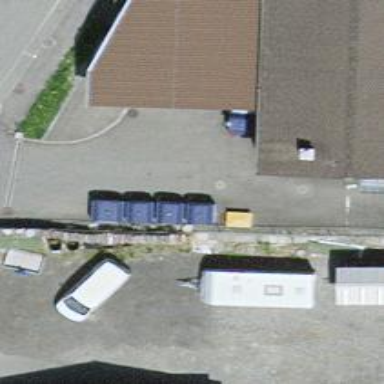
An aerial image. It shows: Recycling container at amenity designated for recycling.